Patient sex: M
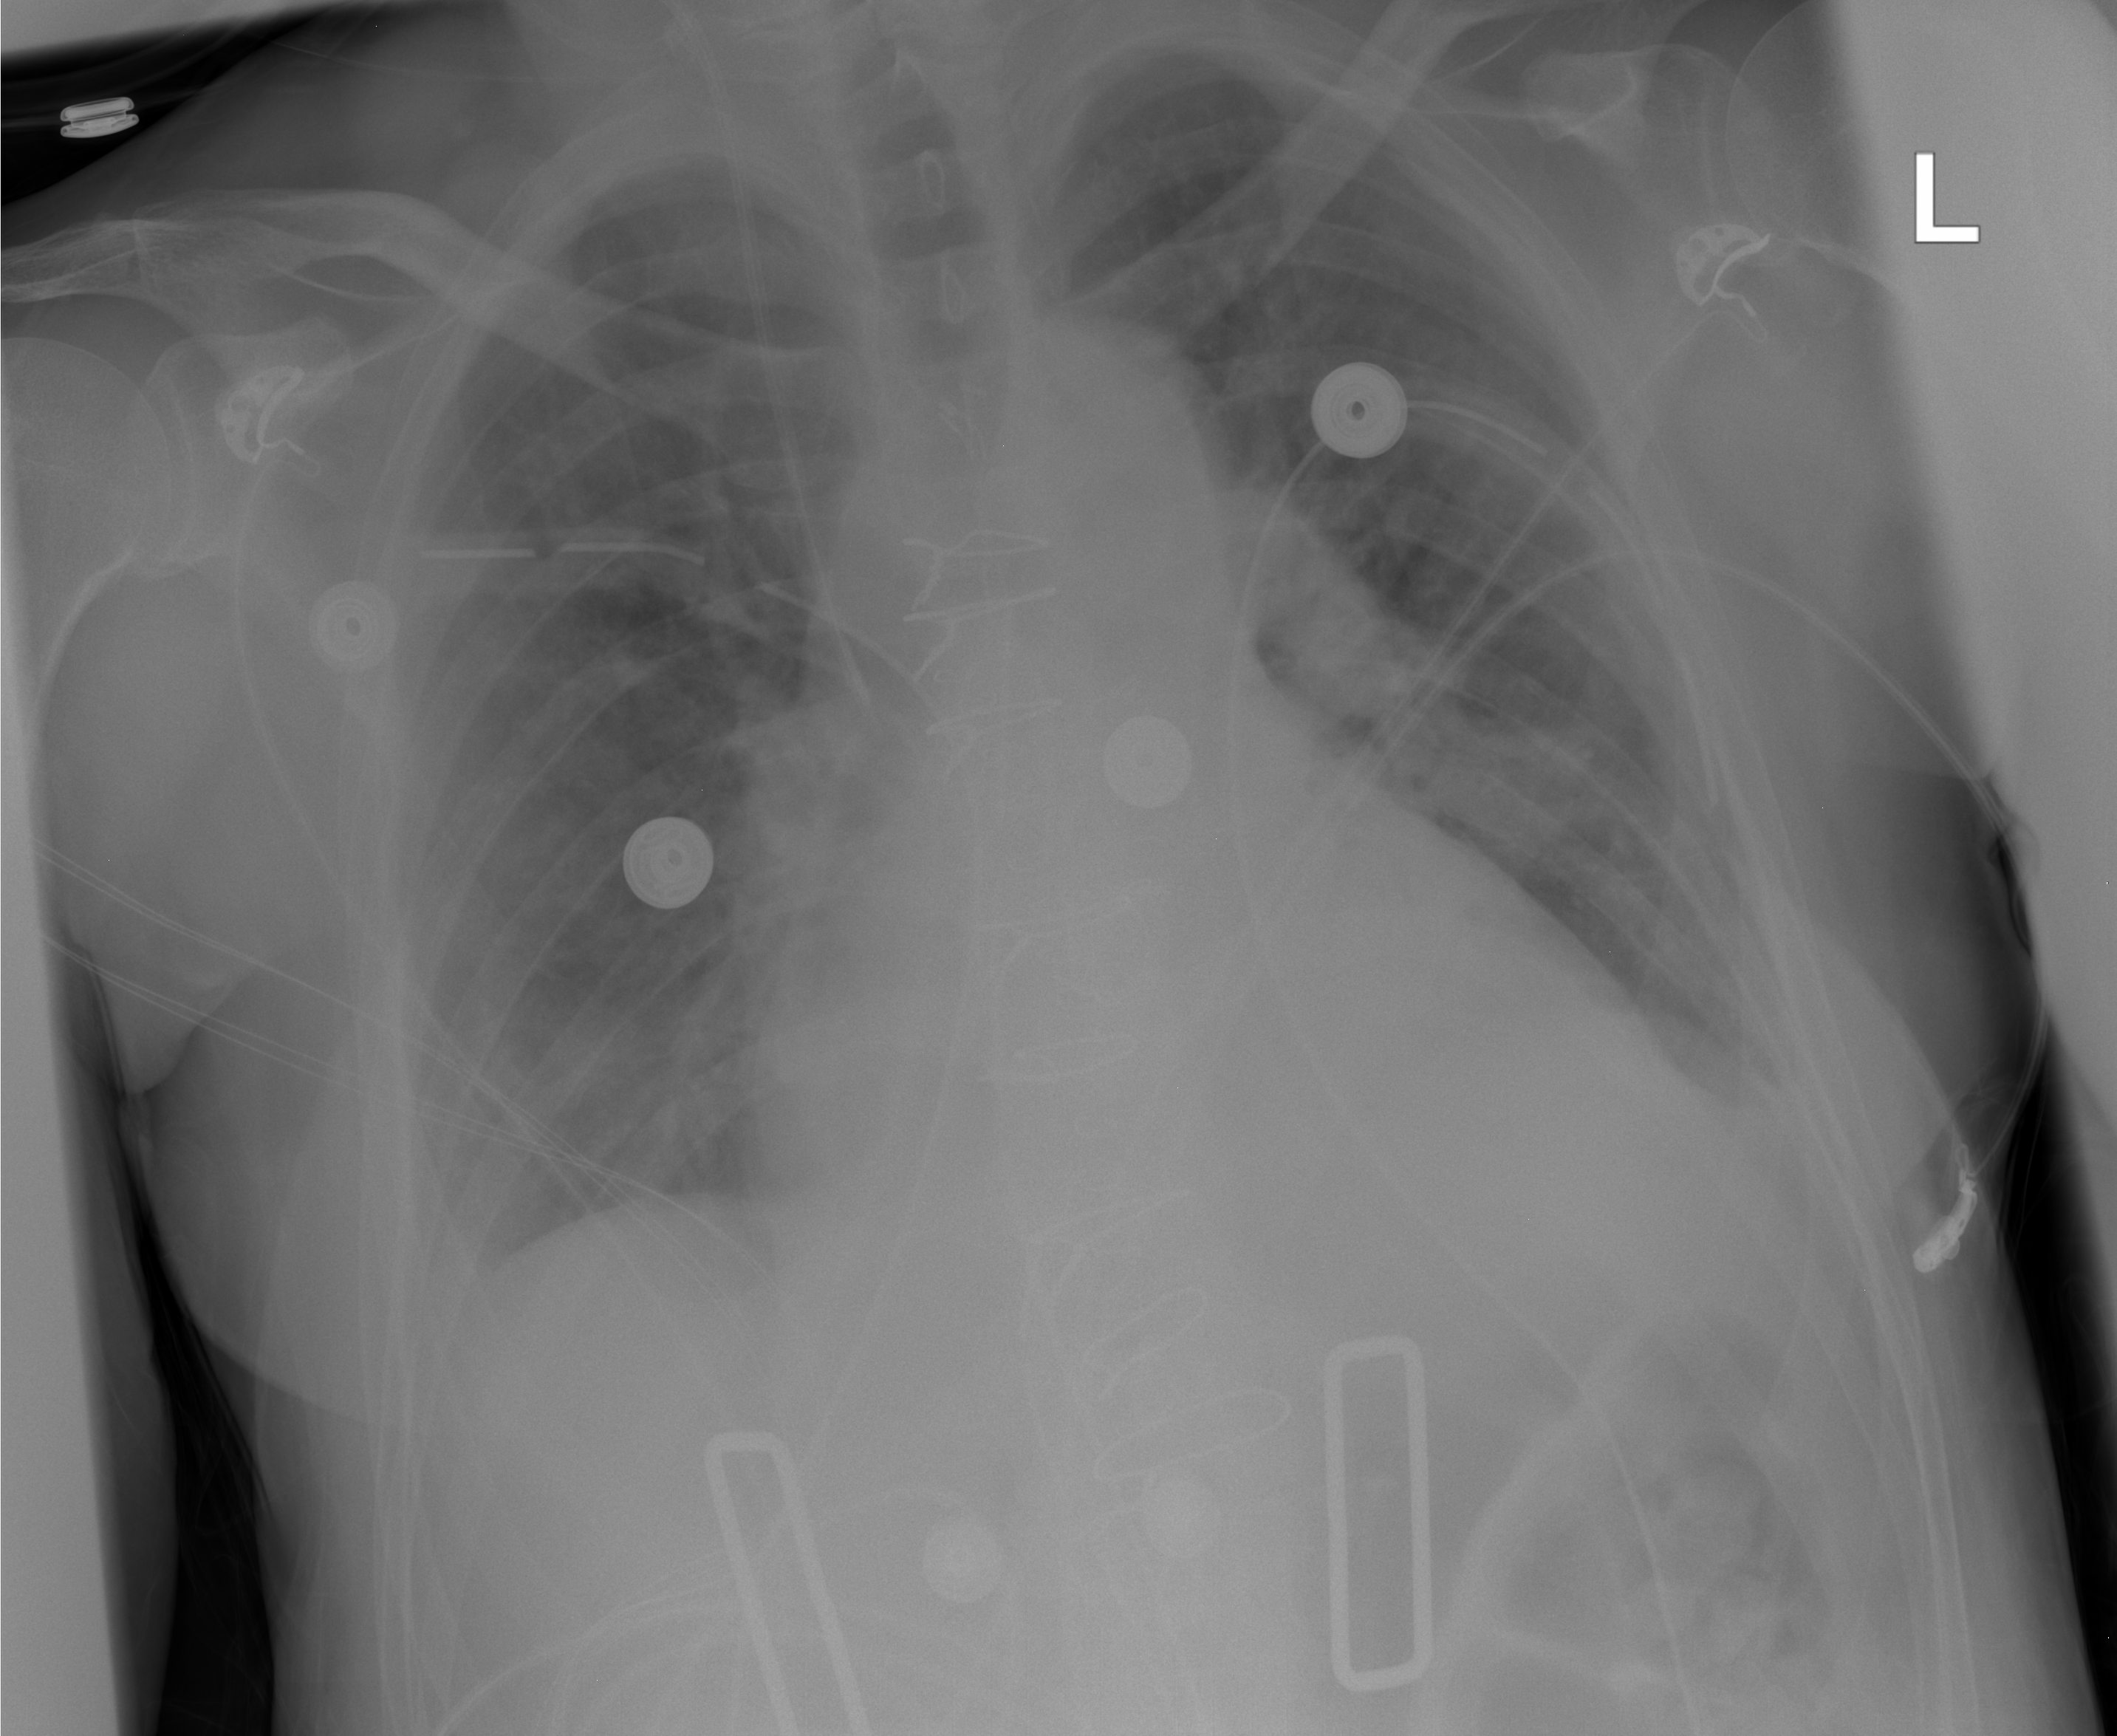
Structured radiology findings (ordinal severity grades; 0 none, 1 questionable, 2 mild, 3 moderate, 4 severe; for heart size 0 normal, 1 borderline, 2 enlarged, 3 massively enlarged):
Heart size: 2
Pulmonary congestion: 2
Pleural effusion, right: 2
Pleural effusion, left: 2
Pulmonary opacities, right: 0
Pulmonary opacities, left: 0
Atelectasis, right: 0
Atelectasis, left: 0